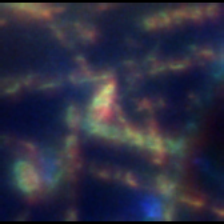
Taxon: Diatom_aggregate
Group: Diatoms